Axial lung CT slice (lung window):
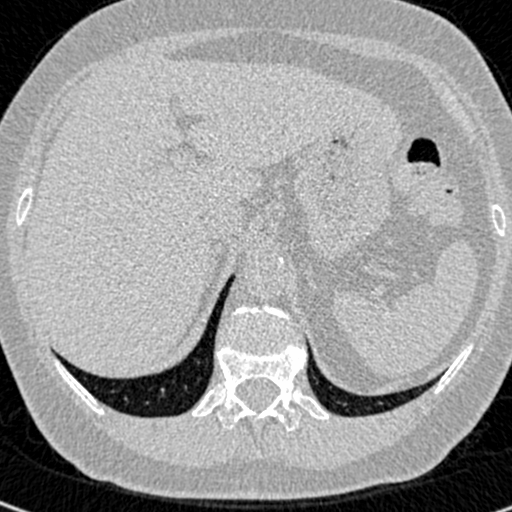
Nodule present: no